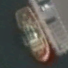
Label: civil